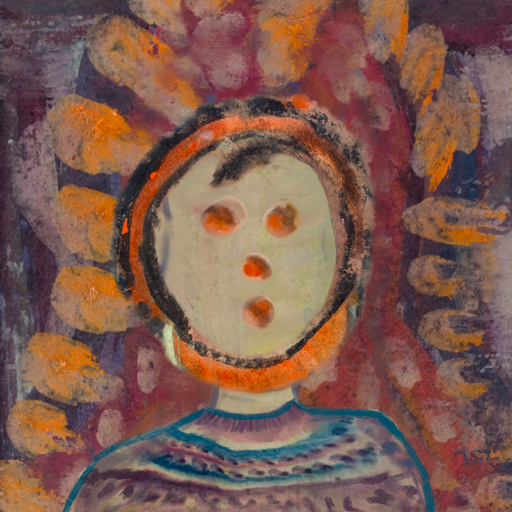
Background: Doll, Head And Neck Front: Hill_Girl, Face Front: Rupkatha, Bust: HillGirl, Hair Front: Childish, Head Accessory: Blank, Second Necklace: Blank, Necklace: Blank, Baby: Blank